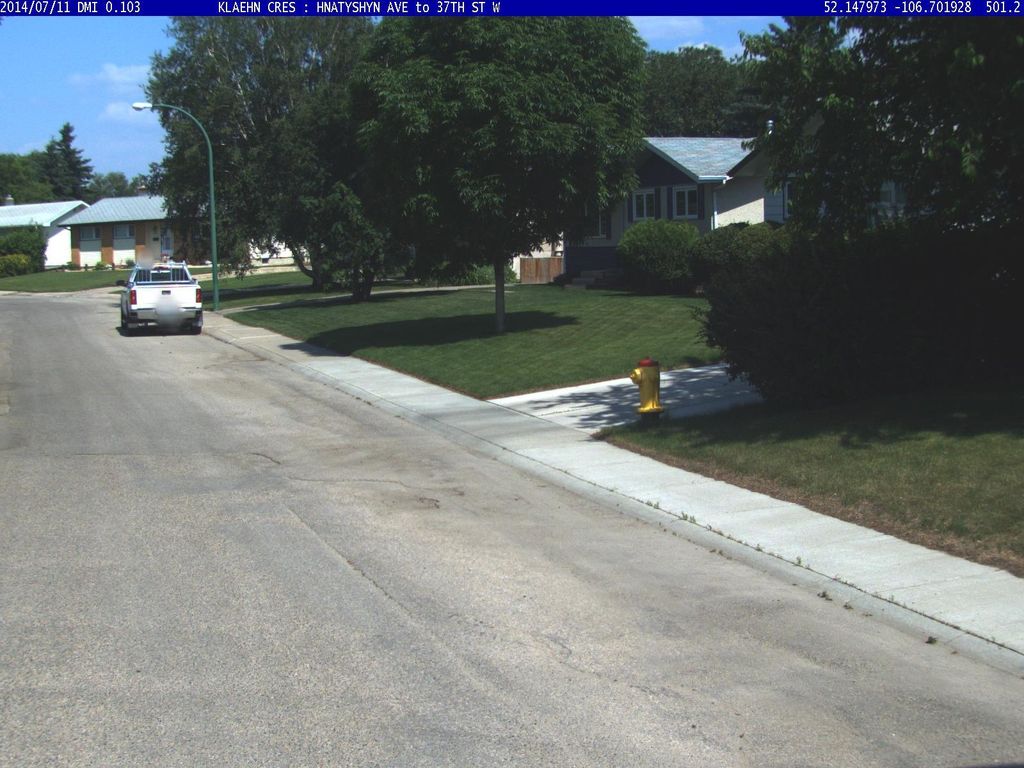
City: saskatoon